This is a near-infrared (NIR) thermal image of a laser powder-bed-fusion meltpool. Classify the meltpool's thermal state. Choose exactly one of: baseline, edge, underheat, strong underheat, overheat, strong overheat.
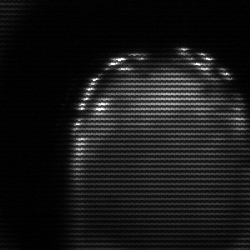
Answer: edge